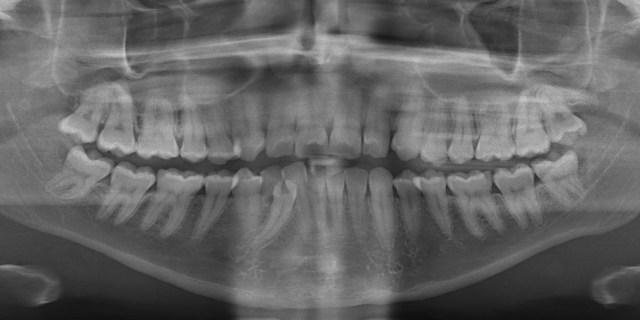
adult